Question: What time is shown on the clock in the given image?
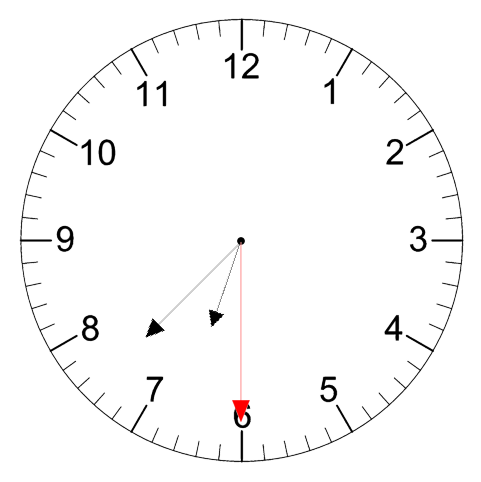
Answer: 06:37:30